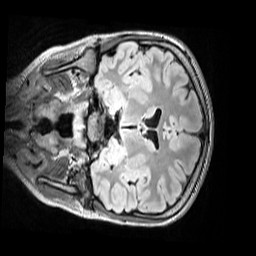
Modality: FLAIR
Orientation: coronal
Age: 12
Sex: female
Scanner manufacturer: siemens
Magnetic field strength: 3 T
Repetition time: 5 s
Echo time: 0.388 s